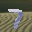
Label: 7